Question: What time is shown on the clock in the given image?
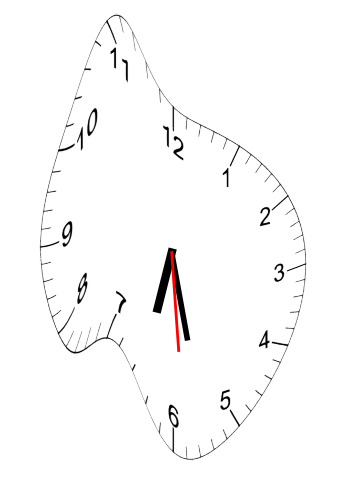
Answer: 06:27:29